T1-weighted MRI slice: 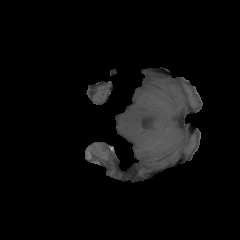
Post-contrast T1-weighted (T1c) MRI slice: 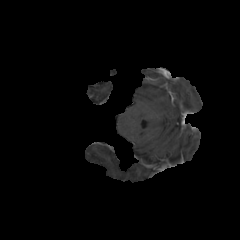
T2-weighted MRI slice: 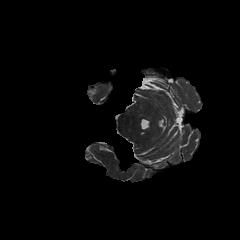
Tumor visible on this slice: no